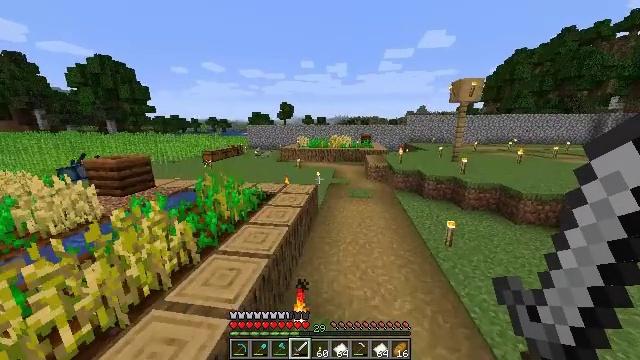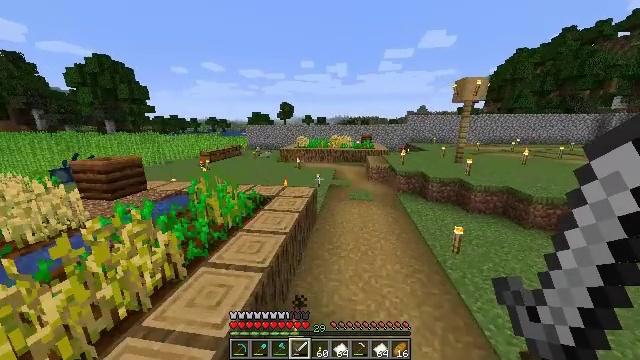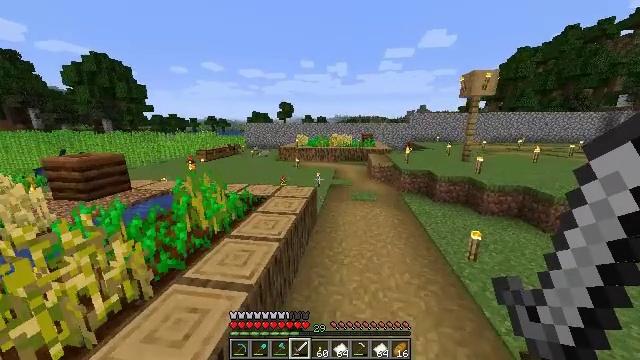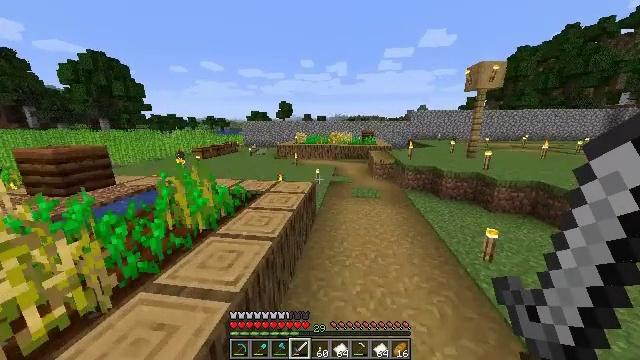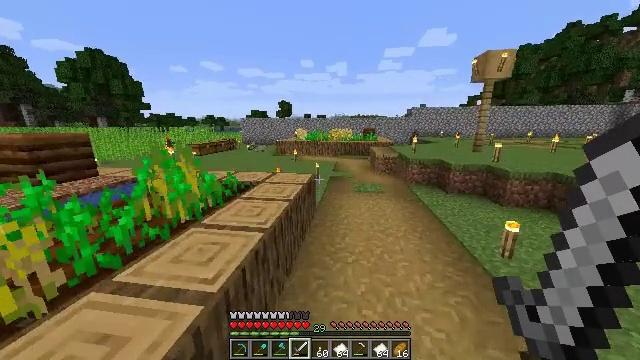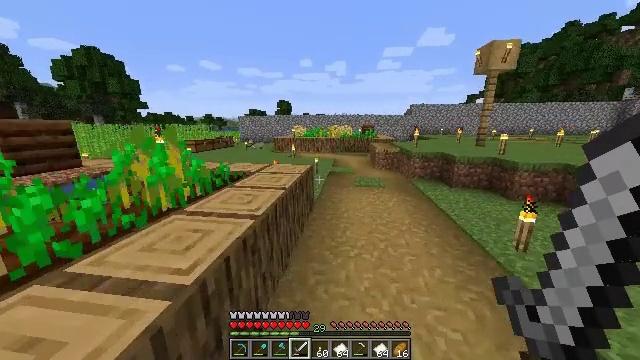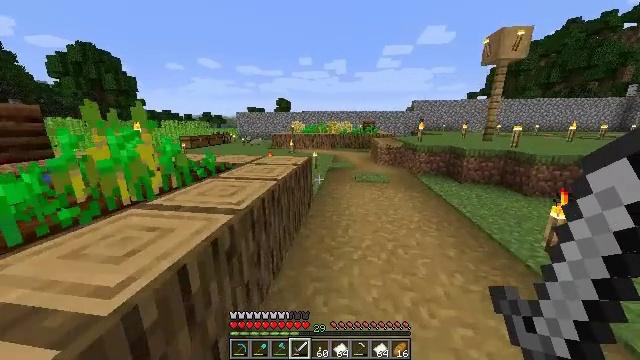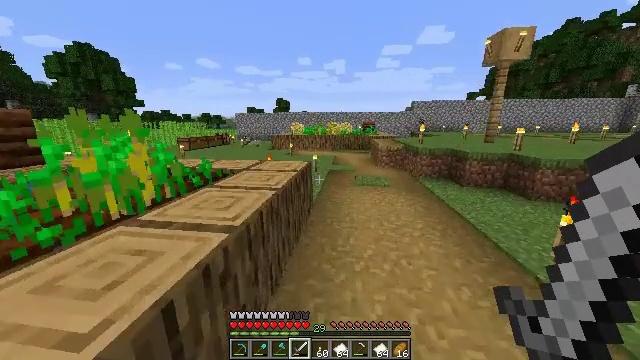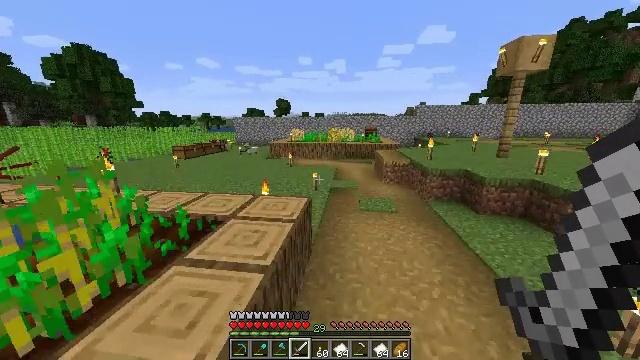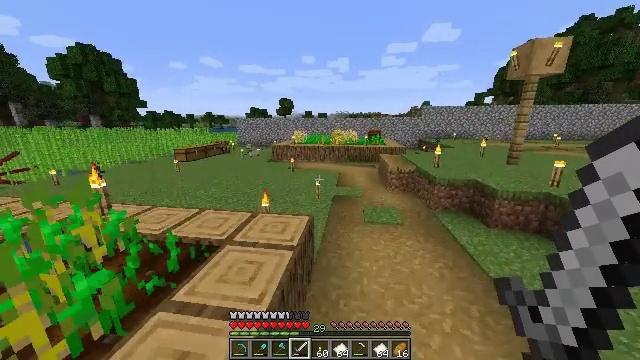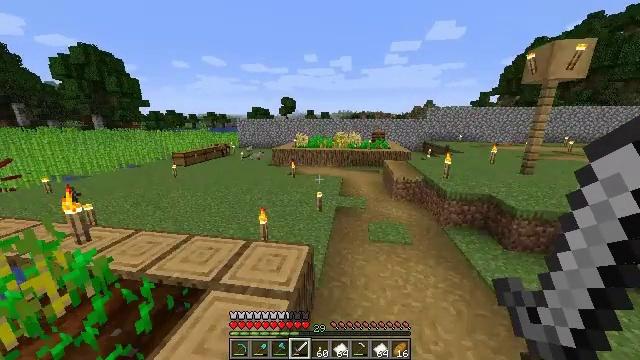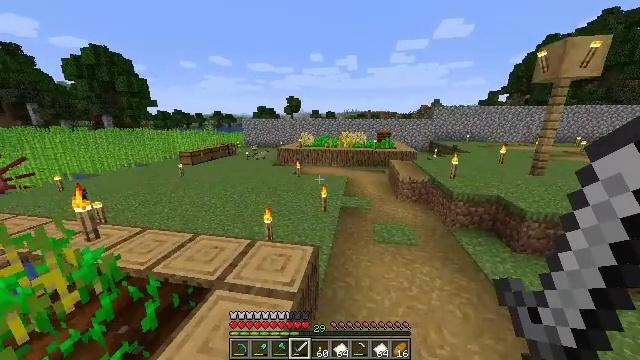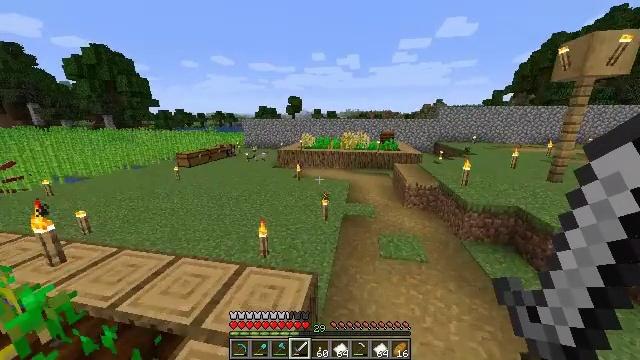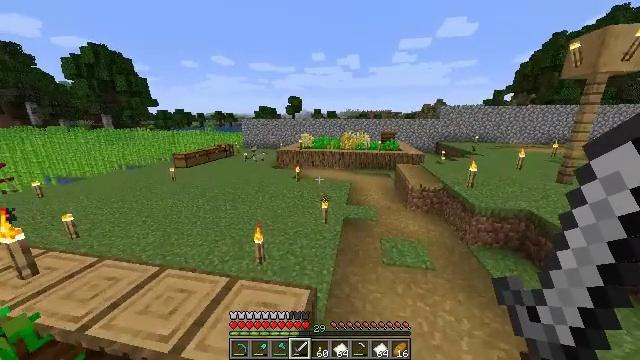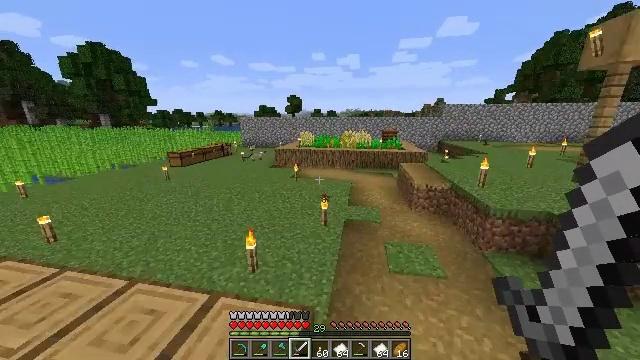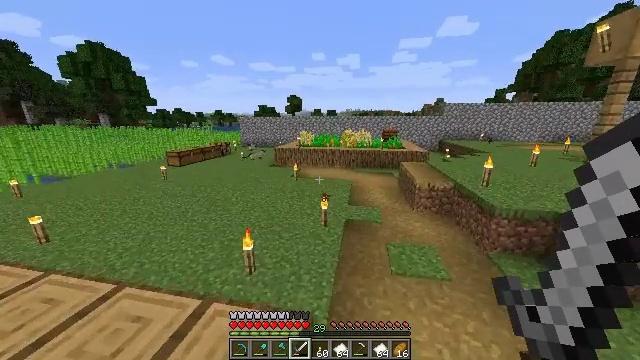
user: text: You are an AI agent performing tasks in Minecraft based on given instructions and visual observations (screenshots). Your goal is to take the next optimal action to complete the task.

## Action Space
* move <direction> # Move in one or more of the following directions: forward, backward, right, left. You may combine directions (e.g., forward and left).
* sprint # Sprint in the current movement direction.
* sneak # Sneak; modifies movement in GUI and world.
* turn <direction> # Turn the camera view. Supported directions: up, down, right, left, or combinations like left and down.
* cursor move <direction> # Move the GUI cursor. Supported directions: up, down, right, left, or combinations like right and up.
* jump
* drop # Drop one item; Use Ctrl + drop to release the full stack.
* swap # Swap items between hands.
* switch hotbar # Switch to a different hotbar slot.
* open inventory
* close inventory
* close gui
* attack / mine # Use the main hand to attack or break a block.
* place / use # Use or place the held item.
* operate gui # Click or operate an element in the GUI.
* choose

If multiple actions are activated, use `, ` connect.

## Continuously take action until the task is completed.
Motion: motion action
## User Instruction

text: Cook cobblestone in a furnace to craft stone.
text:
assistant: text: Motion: move forward, sprint, jump
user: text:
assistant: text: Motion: move forward, sprint, jump
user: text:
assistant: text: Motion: move forward, sprint, jump
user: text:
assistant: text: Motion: move forward, sprint, jump
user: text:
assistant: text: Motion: move forward, sprint, jump
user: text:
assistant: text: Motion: move forward, sprint, jump
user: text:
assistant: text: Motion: move forward, sprint, jump
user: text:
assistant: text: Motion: move forward, sprint, jump
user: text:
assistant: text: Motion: move forward, sprint, jump
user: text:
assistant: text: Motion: move forward, sprint, jump
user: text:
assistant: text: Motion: move forward, sprint, turn left, jump
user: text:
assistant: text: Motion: move forward, sprint, jump
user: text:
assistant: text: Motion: move forward, sprint, jump
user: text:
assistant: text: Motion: move forward, sprint, jump
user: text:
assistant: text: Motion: move forward, sprint, jump
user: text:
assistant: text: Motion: move forward, sprint, jump
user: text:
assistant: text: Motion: move forward, sprint, jump
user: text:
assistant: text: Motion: move forward, sprint, jump
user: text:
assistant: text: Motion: move forward, sprint, turn left, jump
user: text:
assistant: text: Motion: move forward, sprint, turn left, jump
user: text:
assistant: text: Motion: move forward, sprint, turn left, jump
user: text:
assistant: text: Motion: move forward, sprint, turn left, jump
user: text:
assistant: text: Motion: move forward, sprint, turn left, jump
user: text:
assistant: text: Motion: move forward, sprint, turn left, jump
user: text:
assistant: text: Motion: move forward, sprint, turn left, jump
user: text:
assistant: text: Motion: move forward, sprint, jump
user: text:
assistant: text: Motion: move forward, sprint, jump
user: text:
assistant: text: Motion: move forward, sprint, jump
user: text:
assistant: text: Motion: move forward, sprint, jump
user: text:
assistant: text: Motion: move forward, sprint, jump